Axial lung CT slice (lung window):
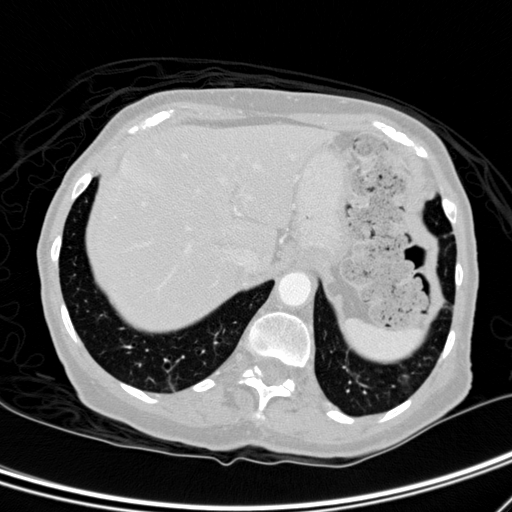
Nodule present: no